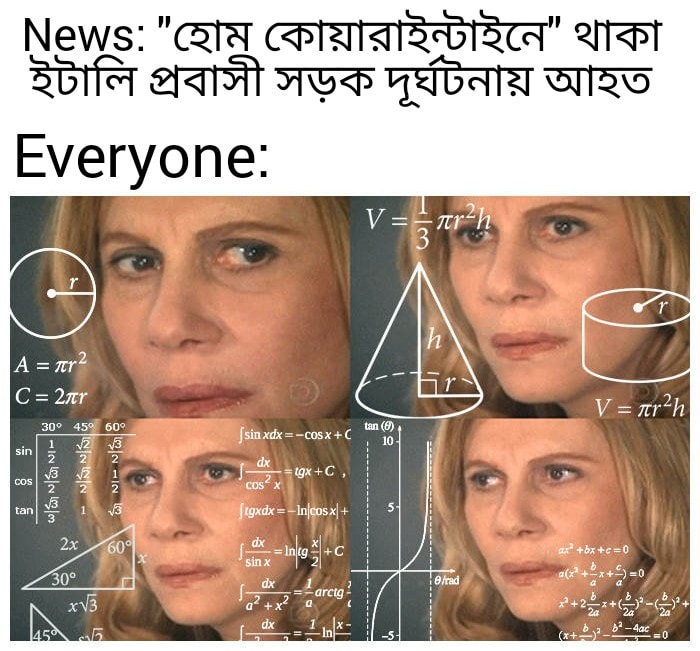
Caption: News:  "হোম কোয়ারাইন্টাইনে " থাকা ইটালি প্রবাসী সড়ক দূর্ঘটনায় আহত     Everyone:
Label: non-hate